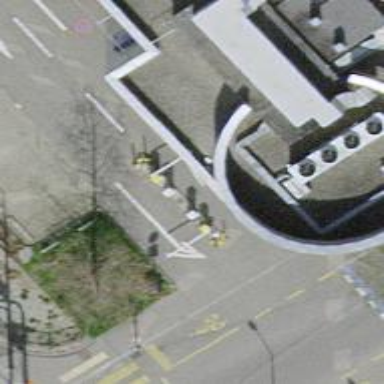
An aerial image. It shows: Lift gate barrier.